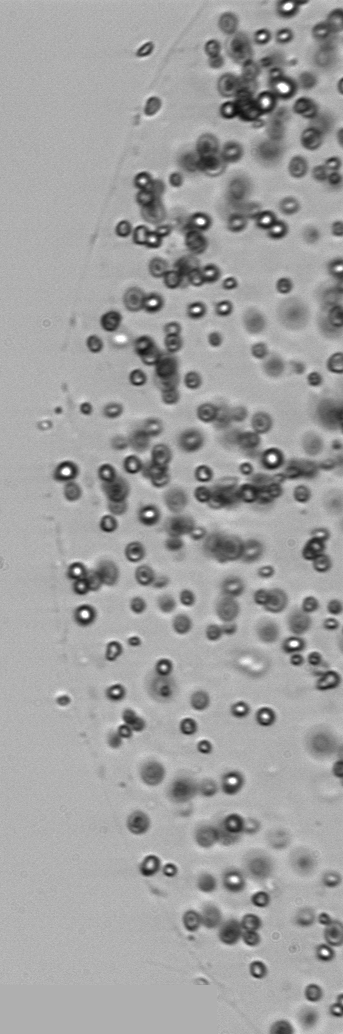
Label: Phaeocystis